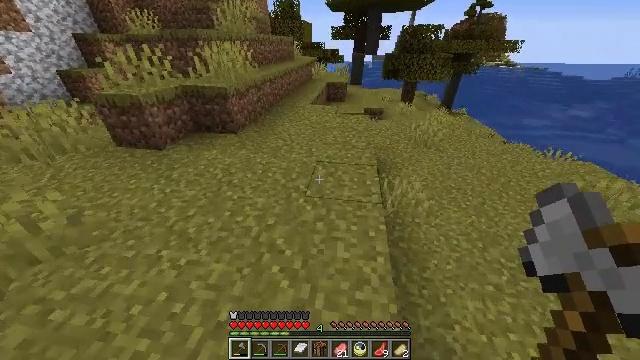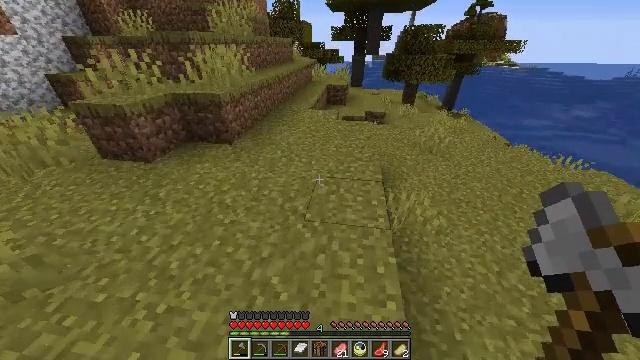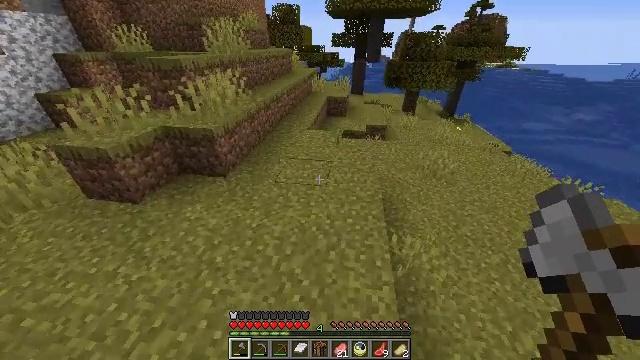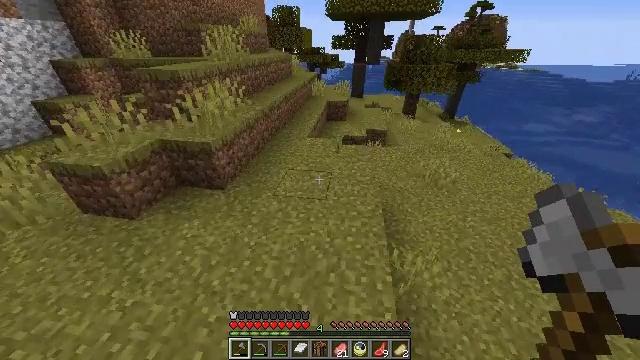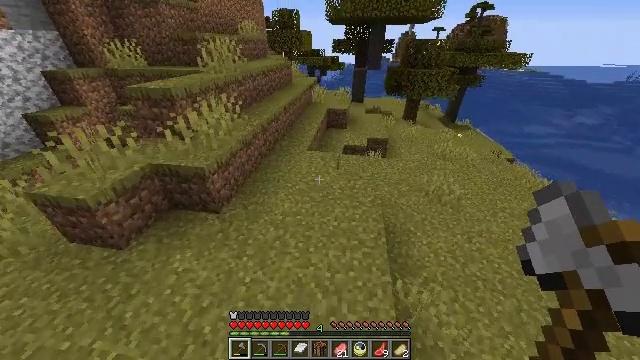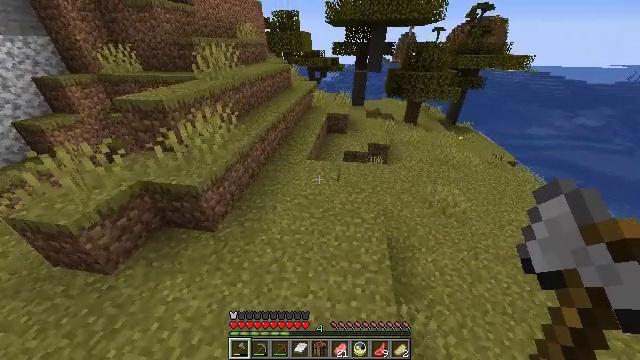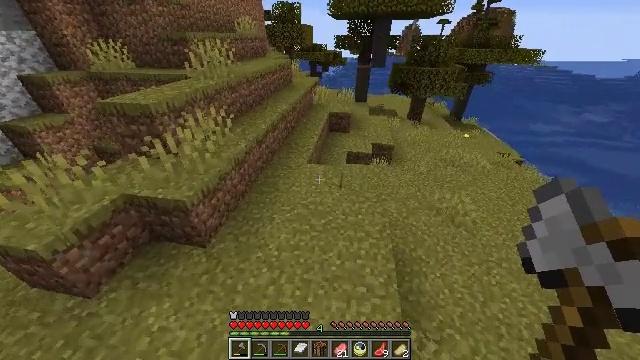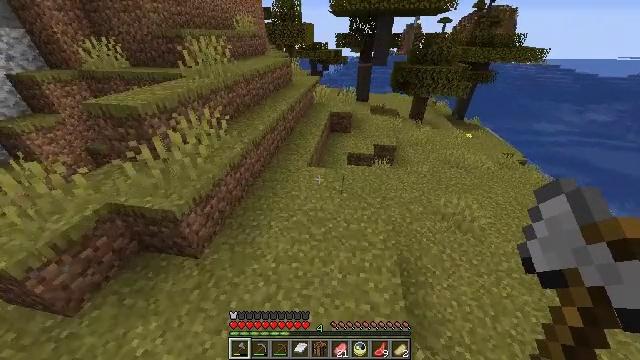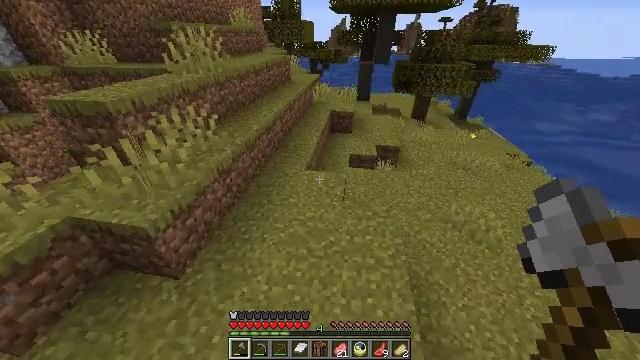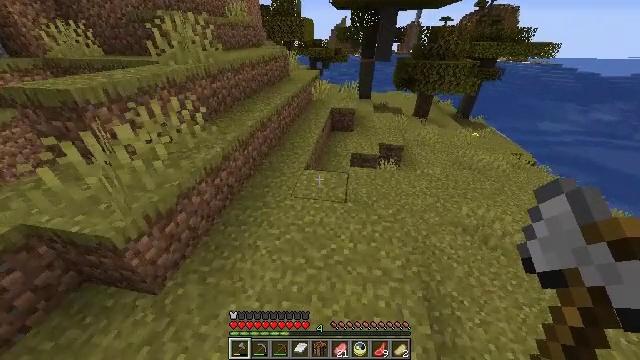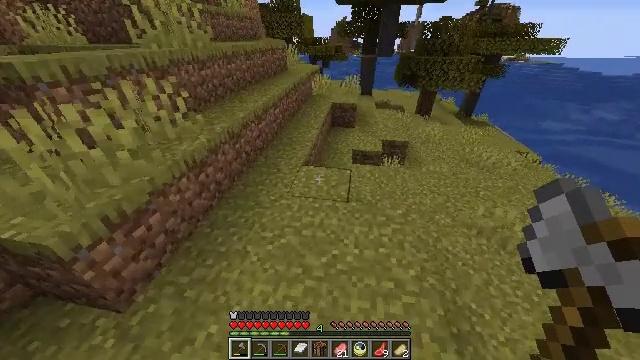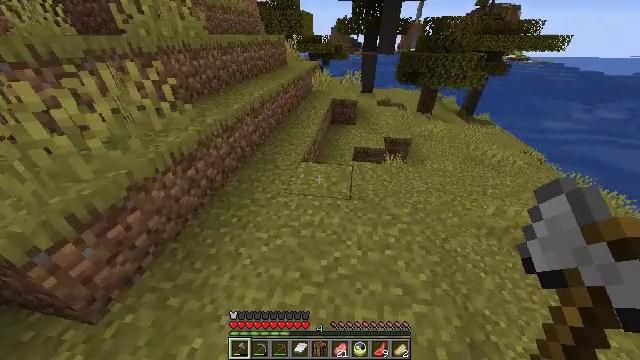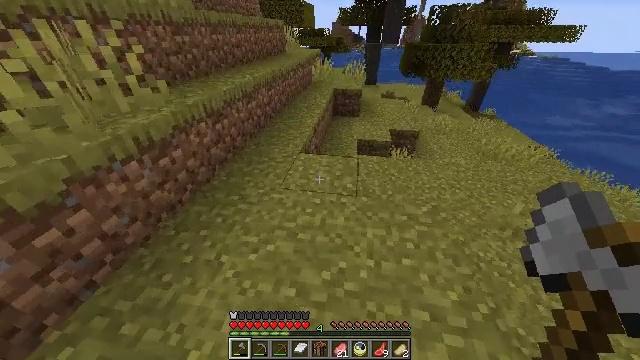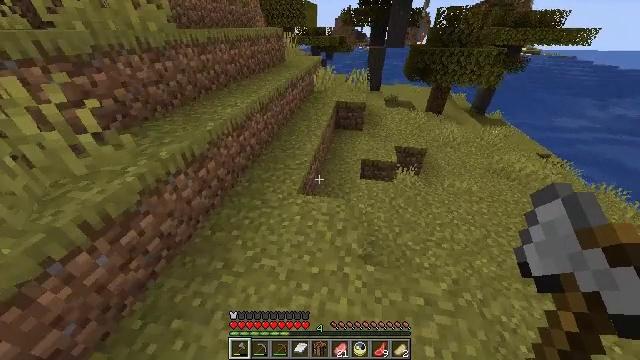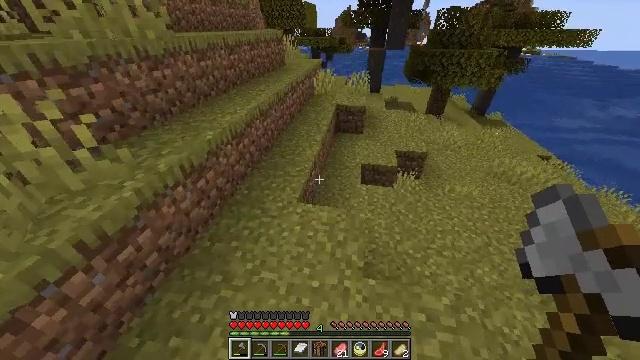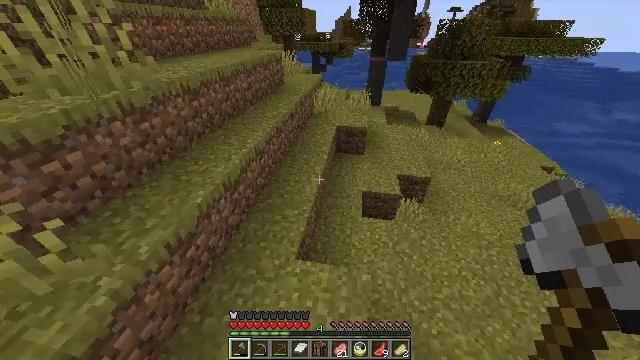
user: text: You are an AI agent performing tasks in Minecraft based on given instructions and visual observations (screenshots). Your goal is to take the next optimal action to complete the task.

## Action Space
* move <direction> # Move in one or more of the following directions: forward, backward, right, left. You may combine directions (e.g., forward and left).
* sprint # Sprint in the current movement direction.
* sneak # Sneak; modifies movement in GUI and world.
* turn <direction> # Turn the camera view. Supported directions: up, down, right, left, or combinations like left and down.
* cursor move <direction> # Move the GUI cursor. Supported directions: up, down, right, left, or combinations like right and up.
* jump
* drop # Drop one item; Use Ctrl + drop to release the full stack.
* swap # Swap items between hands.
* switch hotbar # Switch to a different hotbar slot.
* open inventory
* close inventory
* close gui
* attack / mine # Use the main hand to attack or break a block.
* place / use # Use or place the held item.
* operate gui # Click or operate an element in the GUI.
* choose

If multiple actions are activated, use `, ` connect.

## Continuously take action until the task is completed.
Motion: motion action
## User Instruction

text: Attack the bookshelf to recycle it.
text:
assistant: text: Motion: move forward, sprint, jump
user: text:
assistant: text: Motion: move forward, sprint, jump
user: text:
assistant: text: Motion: move forward, sprint, jump
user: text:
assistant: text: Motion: move forward, sprint, jump
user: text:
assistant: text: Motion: move forward, sprint, jump
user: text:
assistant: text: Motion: move forward, sprint, turn down, jump
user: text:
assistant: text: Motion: move forward, sprint, jump
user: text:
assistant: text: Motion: move forward, sprint, jump
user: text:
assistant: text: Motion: move forward, sprint, jump
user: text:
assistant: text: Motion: move forward, sprint, jump
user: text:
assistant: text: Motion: move forward, sprint, jump
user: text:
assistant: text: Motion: move forward, sprint, jump
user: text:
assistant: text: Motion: move forward, sprint, jump
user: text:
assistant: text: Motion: move forward, sprint, jump
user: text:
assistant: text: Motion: move forward, sprint, jump
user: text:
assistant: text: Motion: move forward, sprint, jump
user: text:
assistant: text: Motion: move forward, sprint, jump
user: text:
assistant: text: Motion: move forward, sprint, jump
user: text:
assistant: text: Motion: move forward, sprint, jump
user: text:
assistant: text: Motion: move forward, sprint, jump
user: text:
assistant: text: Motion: move forward, sprint, jump
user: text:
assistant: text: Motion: move forward, sprint, turn left and down, jump
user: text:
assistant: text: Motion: move forward, sprint, jump
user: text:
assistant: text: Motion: move forward, sprint, jump
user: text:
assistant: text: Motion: move forward, sprint, jump
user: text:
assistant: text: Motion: move forward, sprint, jump
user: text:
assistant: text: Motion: move forward, sprint, jump
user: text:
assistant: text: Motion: move forward, sprint, jump
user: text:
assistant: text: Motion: move forward, sprint, jump
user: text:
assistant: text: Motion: move forward, sprint, jump